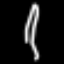
Label: fork